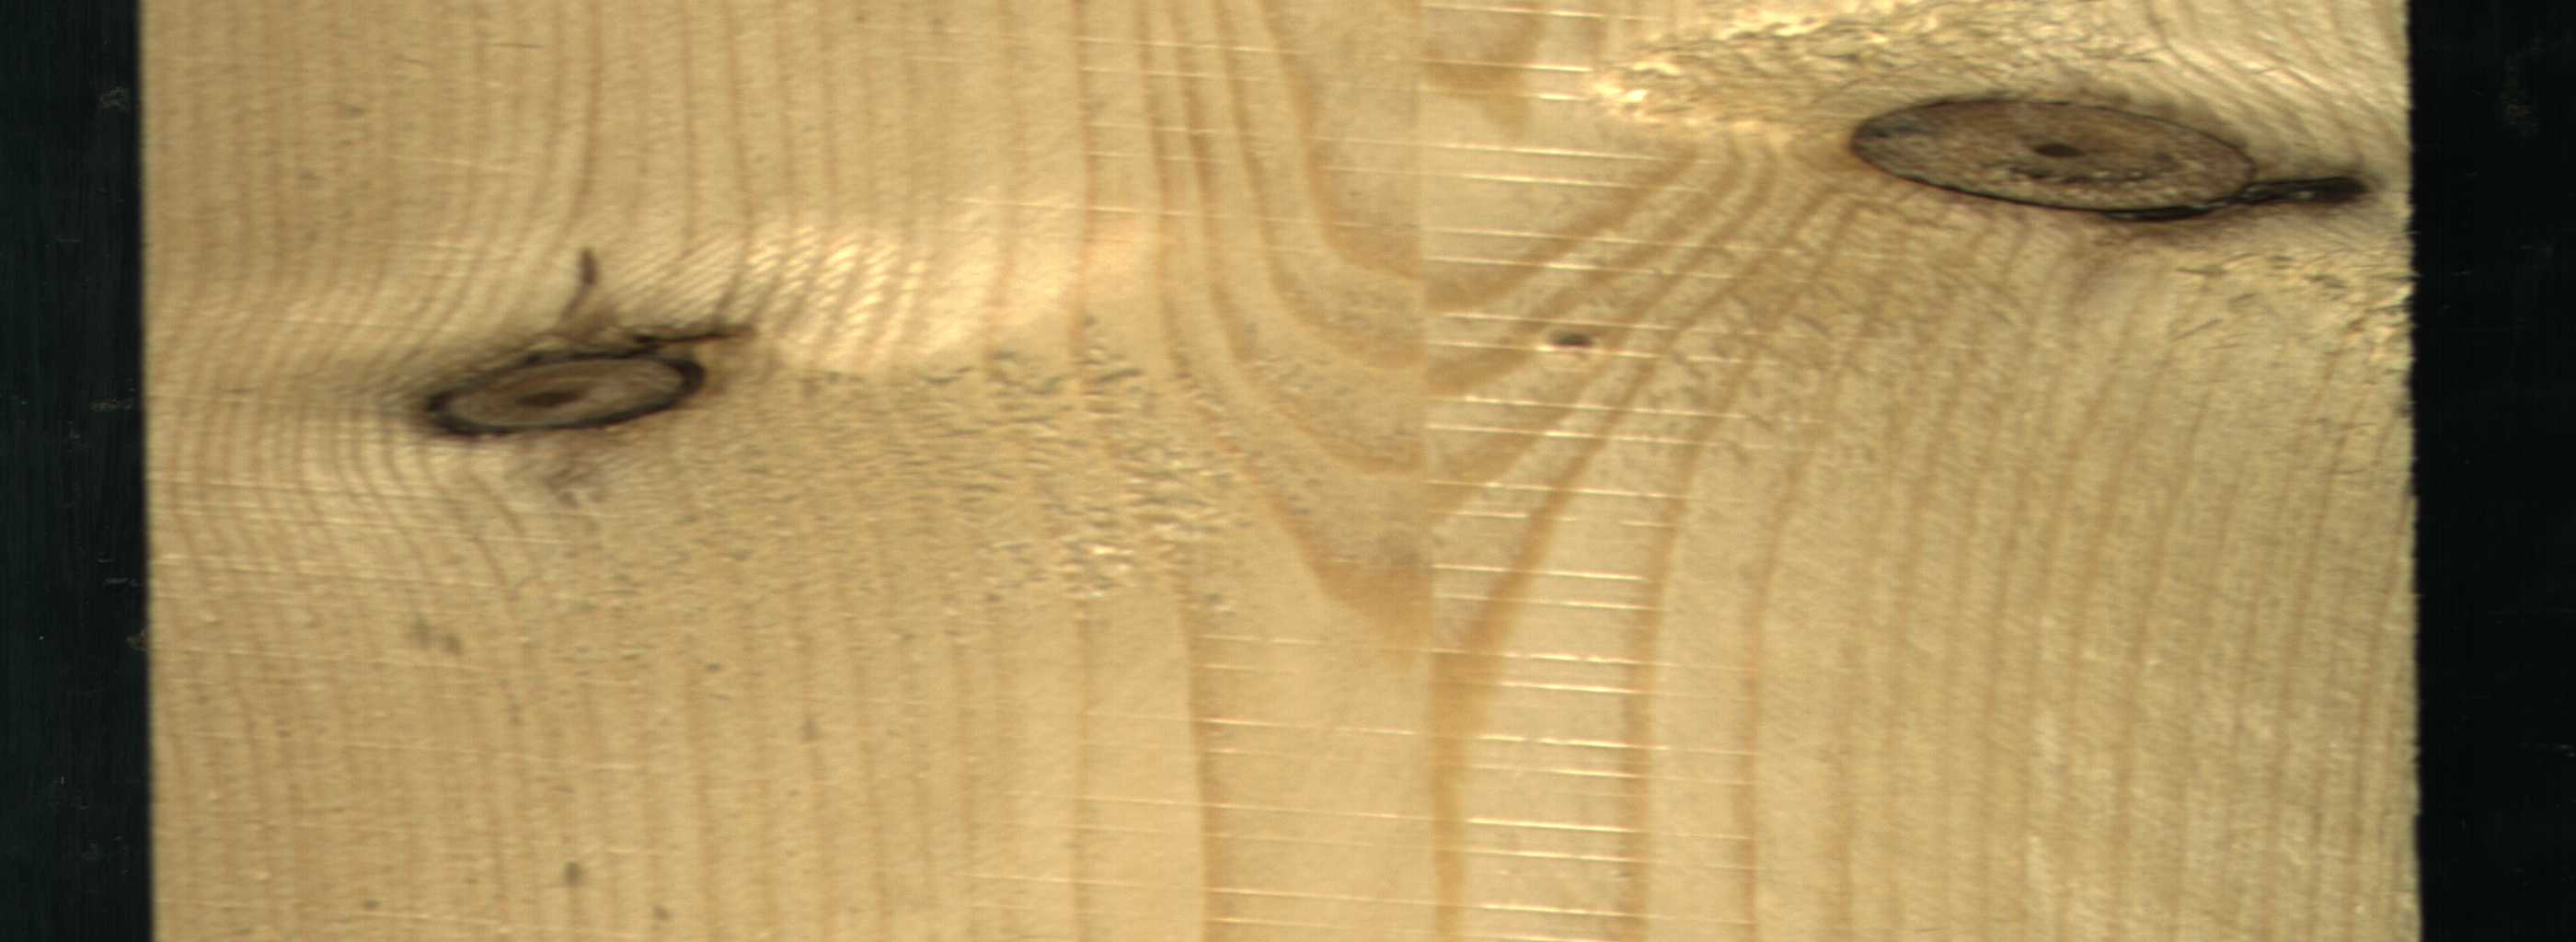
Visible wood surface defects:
Dead_Knot
Dead_Knot
Live_Knot